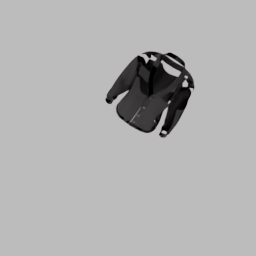
Label: people